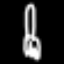
Label: fork